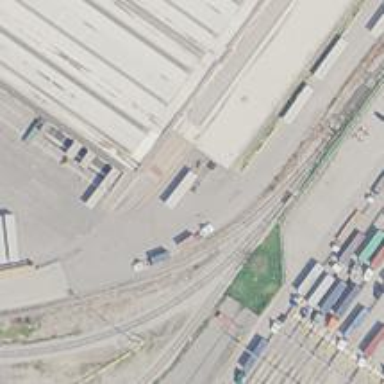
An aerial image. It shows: Rail spur service.